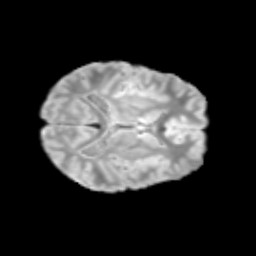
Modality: T2w
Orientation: axial
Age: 10
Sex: male
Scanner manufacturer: siemens
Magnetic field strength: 3 T
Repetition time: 3.8 s
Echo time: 0.07 s